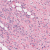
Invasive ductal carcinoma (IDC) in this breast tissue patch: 1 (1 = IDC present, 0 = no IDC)